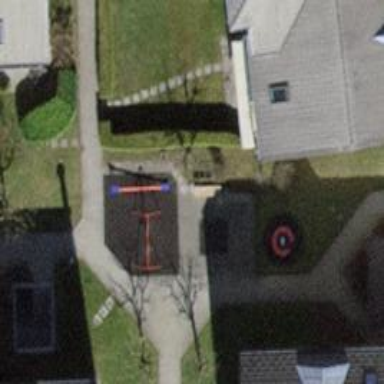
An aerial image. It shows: Sandpit at the playground.